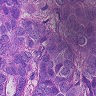
Metastatic tissue present: yes